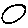
Label: circle